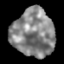
Tissue: lung
Cell type: Others
Senescence score: 0.2055
Nuclear area (px): 1975
Mean DAPI intensity: 134.648